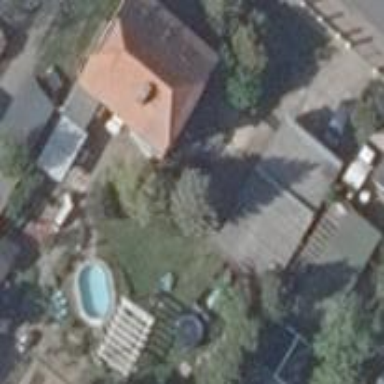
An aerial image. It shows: Detached building with half-hipped roof shape.